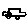
Label: car